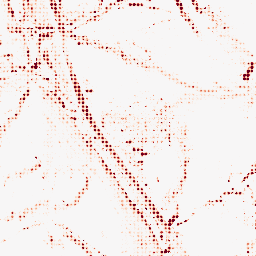
Category: morphological
Decomposition family: morphological_diamond
Decomposition parameters: operation: opening
radius: 5
Upsampling method: sinc_hamming
Upsampling parameters: scale: 8
kernel_size: 4
Upsampling scale: 8